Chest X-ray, AP view. Patient: 57 years old, sex M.
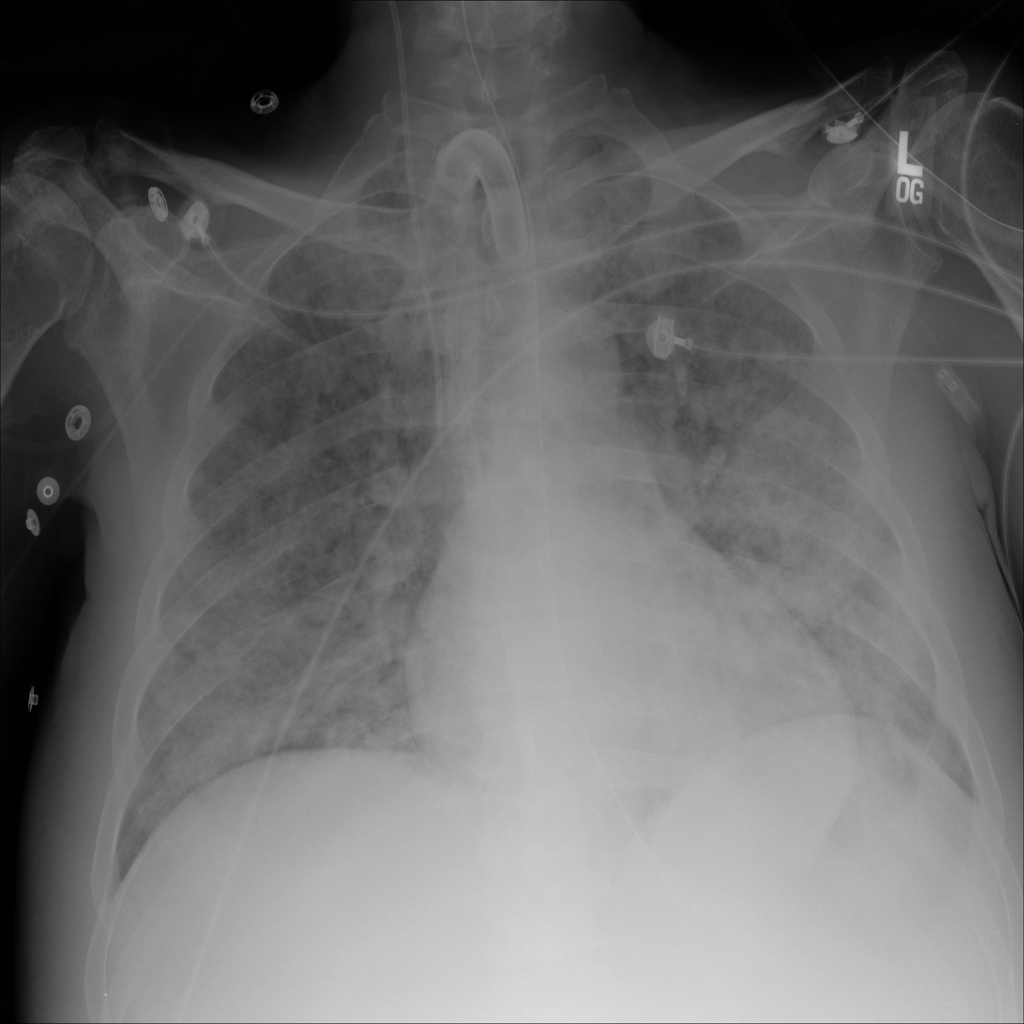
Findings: Infiltration